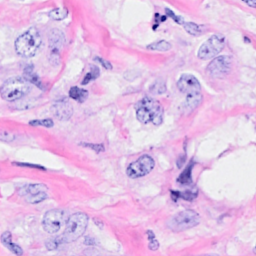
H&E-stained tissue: Breast